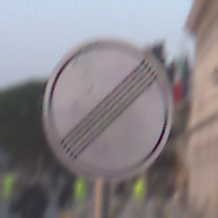
Verkehrszeichen: EndeSaemtlicherBegrenzungen
Umgebung: Outdoor, Urban
Tageszeit: SunriseSunset
Wetter: Clear
Licht: Natural
Jahreszeit: NotSpecified
Kontrast: MediumContrast